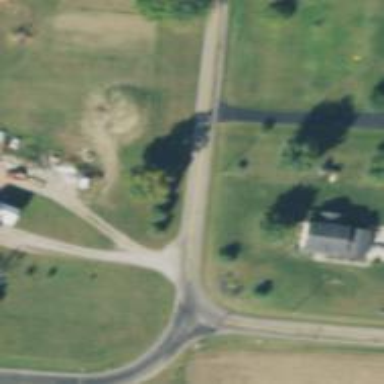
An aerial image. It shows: Tertiary road.